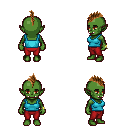
a pixel art fantasy rpg character, female body template, orc, green skin, teal pirate shirt, red pants, brown mohawk hairstyle, bracelets, four views (front, back, left, right), 2x2 character sprite sheet, small pixel art, hard edges, no anti-aliasing